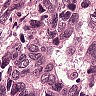
Metastatic tissue present: yes